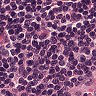
Metastatic tissue present: no